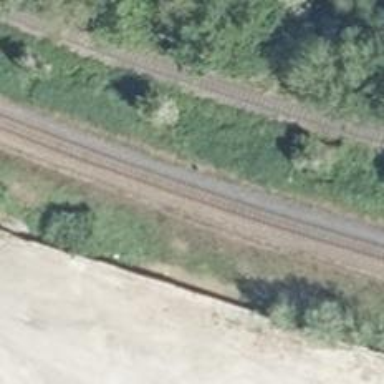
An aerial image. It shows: Railway milestone.